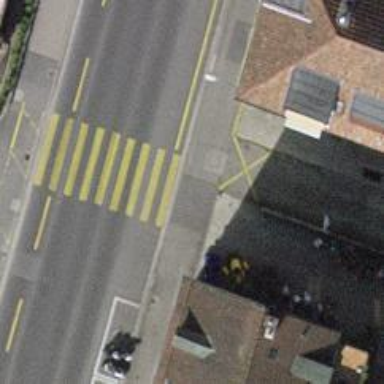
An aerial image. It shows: Road with sidewalk available for pedestrians.